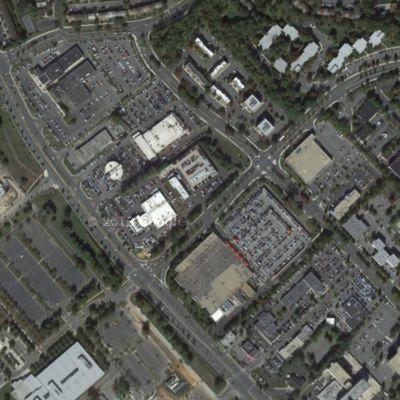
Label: gParking